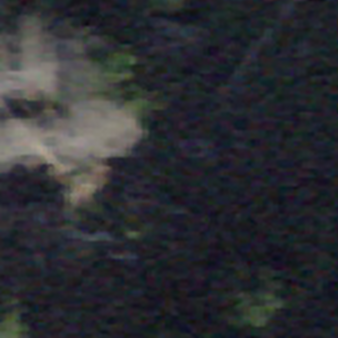
Label: other